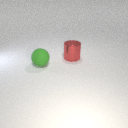
large red metal cylinder to the right of large green rubber sphere